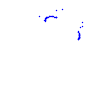
Particle: kaon